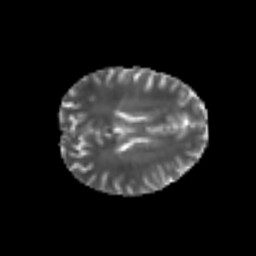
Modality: T2w
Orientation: axial
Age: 25
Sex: male
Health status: healthy